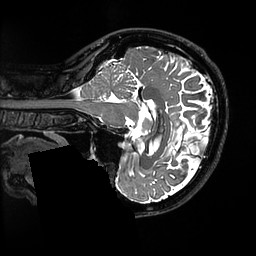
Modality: T2w
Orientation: sagittal
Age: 47
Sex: female
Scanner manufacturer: ge
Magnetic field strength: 3 T
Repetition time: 3.202 s
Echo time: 0.06582 s